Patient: sex M, age 50
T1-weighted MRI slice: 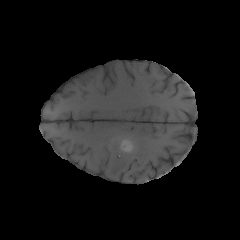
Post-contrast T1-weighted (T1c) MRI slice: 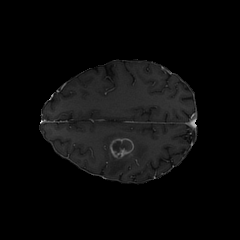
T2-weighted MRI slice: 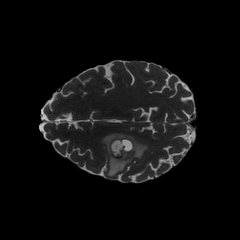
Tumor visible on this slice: yes
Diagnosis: Glioblastoma, IDH-wildtype
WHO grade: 4